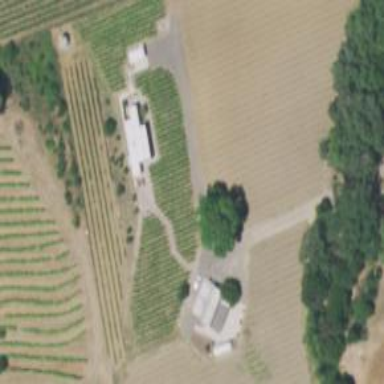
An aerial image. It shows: Vineyard growing grapes.